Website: ulta-beauty
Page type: delivery-shipping
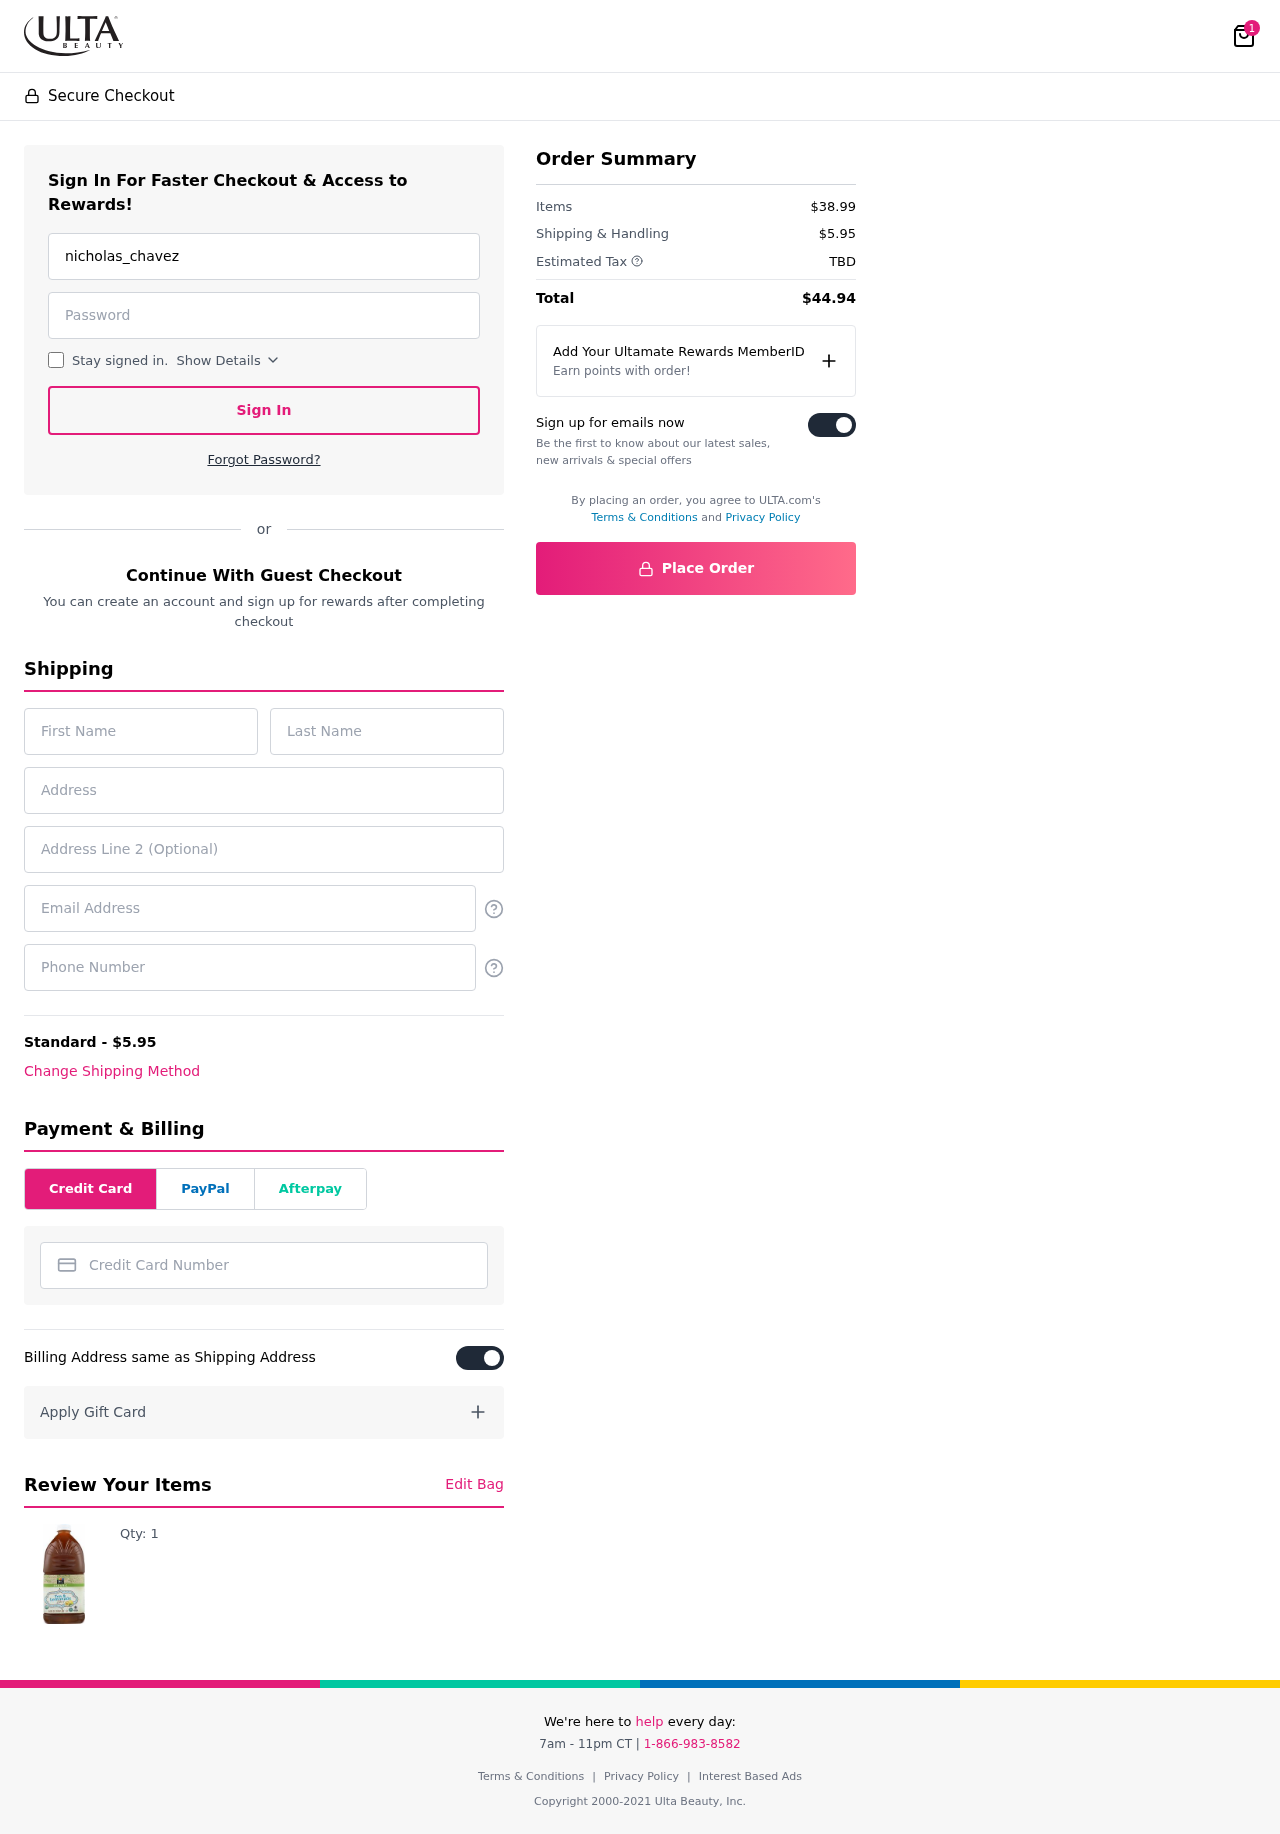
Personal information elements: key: PII_CARD_NUMBER
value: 4638 6630 9715 2034
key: PII_EMAIL
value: nicholas_chavez@yahoo.com
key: PII_EMAIL2
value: nicholas_chavez@yahoo.com
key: PII_FIRSTNAME
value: Nicholas
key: PII_LASTNAME
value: Chavez
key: PII_PHONE
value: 5798239329
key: PII_STREET
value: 5264 Fritz Drive Apt. 506
Product elements: key: PRODUCT1_QUANTITY
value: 1
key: PRODUCT1
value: Qty: 1
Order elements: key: ORDER_NUM_ITEMS
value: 1
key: ORDER_SHIPPING_COST
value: $5.95
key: ORDER_SUBTOTAL
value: $38.99
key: ORDER_TAX
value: TBD
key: ORDER_TOTAL
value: $44.94